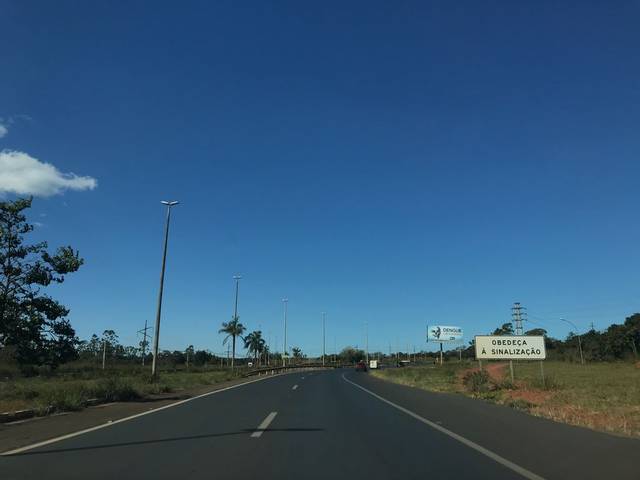
Region: Brazil
Coordinates: -15.595, -47.658